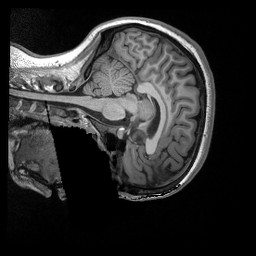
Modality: T1w
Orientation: sagittal
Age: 22
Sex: female
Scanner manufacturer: siemens
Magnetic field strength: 3 T
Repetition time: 2.3 s
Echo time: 0.00298 s